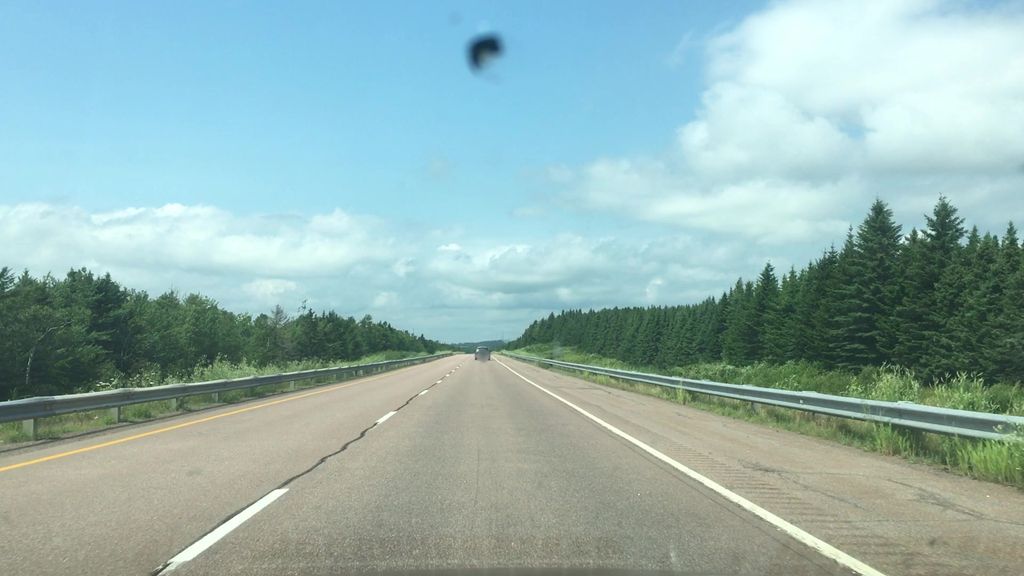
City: charlottetown